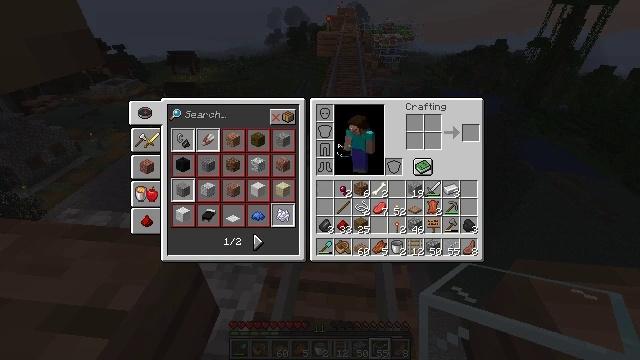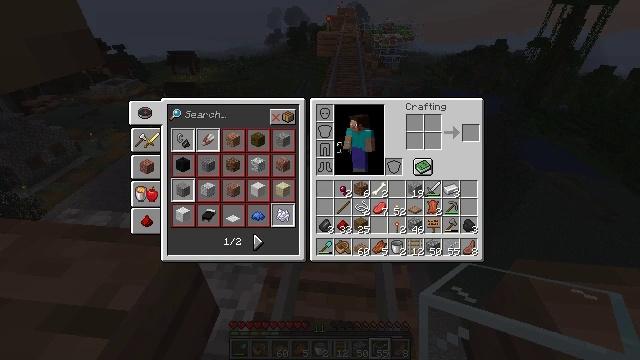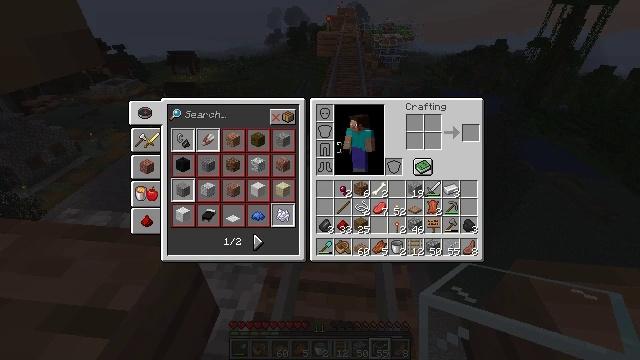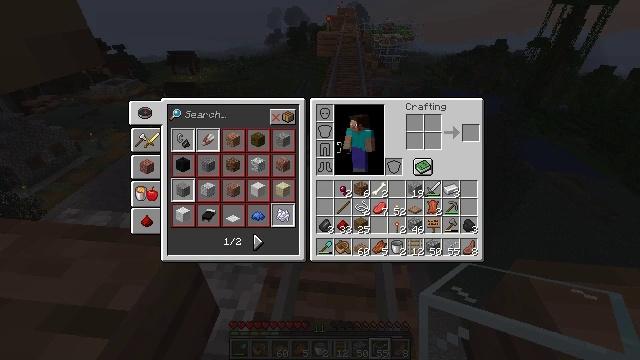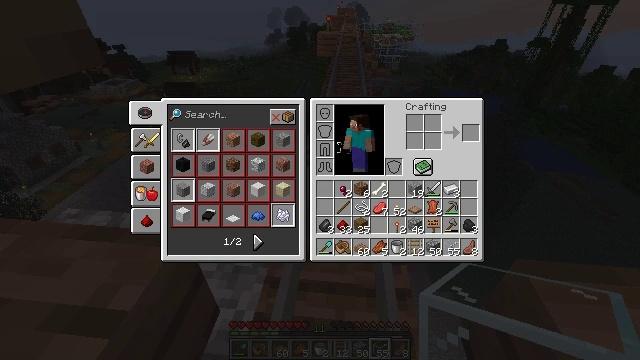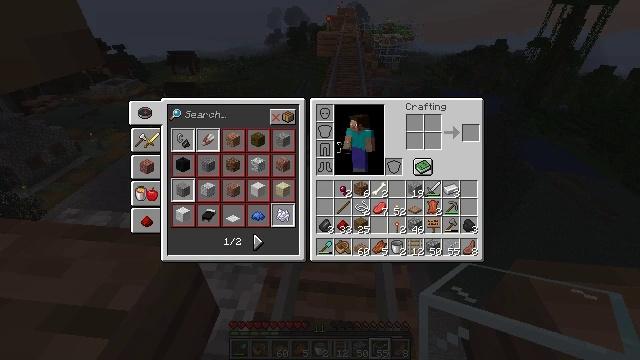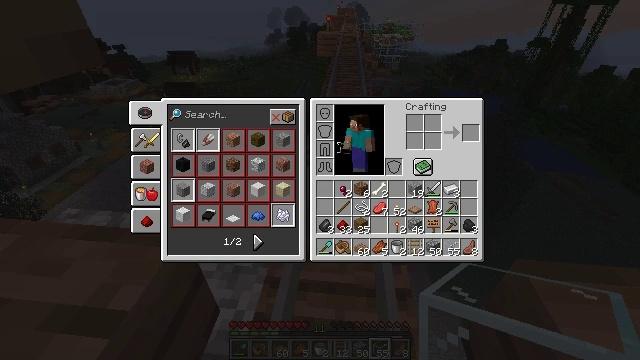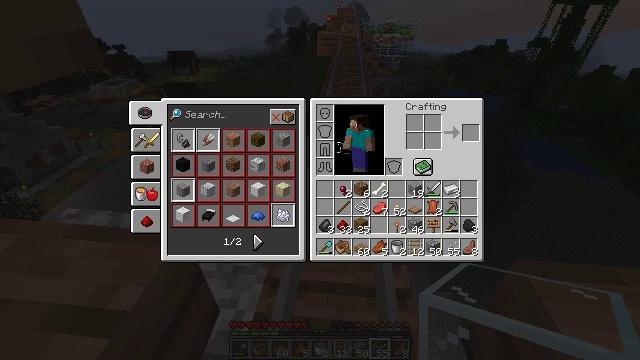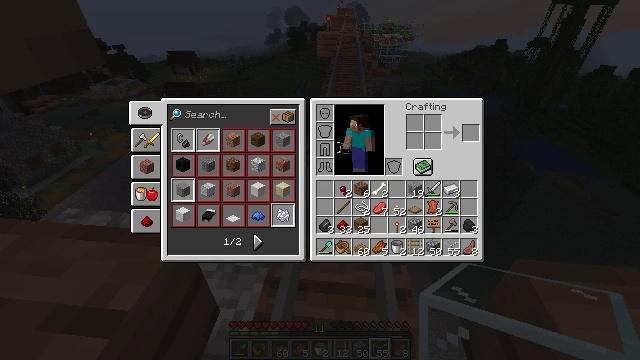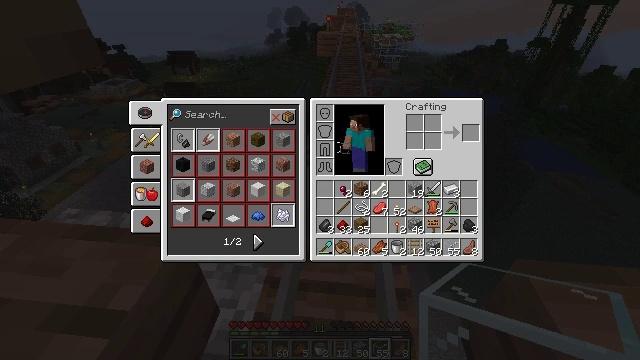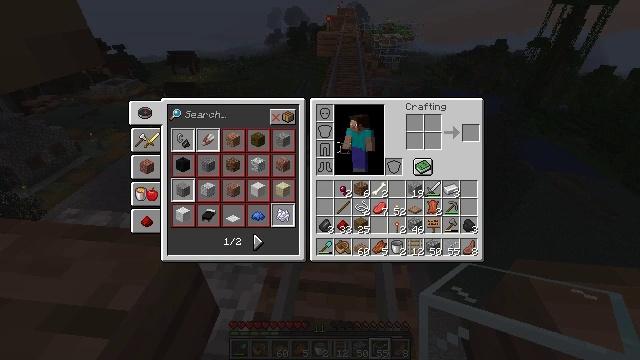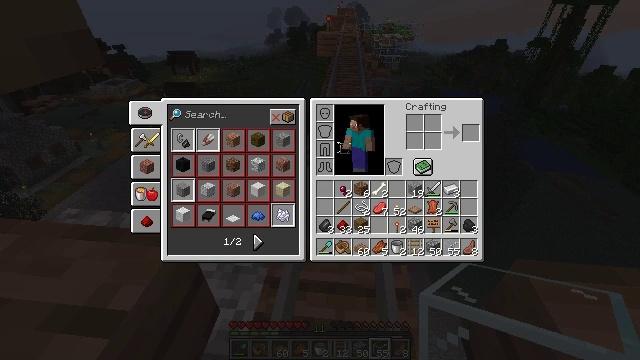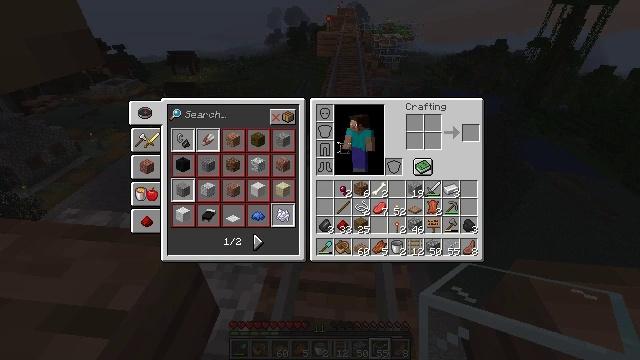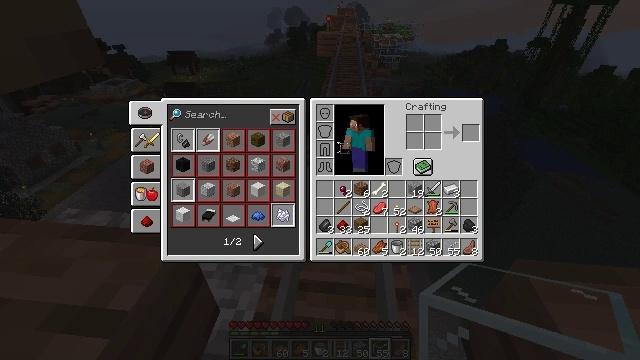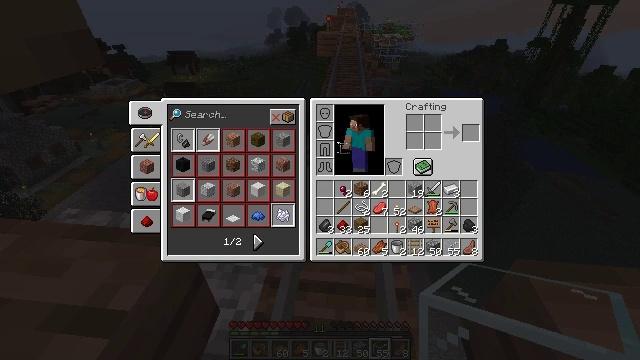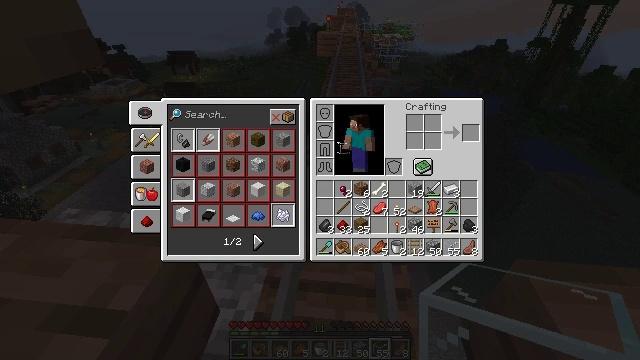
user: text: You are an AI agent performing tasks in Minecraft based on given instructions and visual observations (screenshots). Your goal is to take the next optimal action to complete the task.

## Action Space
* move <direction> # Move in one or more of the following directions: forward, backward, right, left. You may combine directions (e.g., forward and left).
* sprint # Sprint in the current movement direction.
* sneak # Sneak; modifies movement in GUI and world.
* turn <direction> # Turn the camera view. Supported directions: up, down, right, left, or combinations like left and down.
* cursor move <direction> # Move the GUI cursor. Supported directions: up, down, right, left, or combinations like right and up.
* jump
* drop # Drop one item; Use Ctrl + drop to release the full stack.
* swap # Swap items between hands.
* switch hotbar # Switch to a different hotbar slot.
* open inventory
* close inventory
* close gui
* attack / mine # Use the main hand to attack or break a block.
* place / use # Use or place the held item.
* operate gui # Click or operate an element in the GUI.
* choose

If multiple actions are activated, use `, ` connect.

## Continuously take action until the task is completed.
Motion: motion action
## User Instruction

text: Attack the glass to break it.
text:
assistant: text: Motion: no_op
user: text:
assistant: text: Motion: no_op
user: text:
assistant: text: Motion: no_op
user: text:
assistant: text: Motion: no_op
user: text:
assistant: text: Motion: no_op
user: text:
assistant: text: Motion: no_op
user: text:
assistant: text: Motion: no_op
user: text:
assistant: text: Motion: no_op
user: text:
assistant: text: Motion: no_op
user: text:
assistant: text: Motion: no_op
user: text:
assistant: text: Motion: no_op
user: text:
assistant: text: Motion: no_op
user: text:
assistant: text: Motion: no_op
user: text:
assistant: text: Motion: no_op
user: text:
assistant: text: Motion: no_op
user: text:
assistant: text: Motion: no_op
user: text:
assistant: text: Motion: no_op
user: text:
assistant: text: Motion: no_op
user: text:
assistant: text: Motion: no_op
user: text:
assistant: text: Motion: no_op
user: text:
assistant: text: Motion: no_op
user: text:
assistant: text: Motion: no_op
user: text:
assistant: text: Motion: no_op
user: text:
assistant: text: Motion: cursor move right and up
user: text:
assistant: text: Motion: cursor move right and up
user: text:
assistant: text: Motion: cursor move right and up
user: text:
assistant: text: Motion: cursor move right
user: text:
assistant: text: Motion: no_op
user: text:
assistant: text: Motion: no_op
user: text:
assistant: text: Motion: no_op